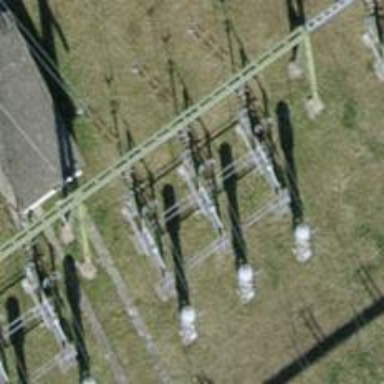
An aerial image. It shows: Insulator used in power equipment.